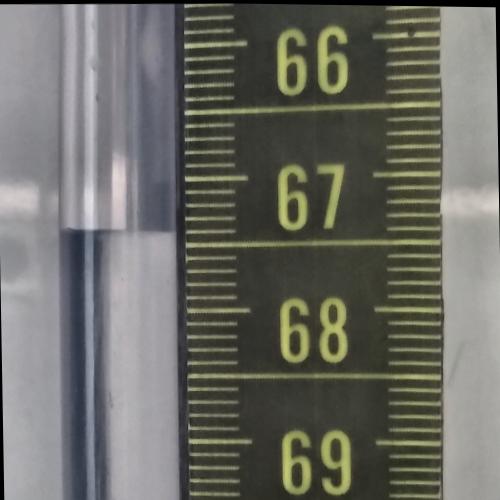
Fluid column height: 67.4 cm